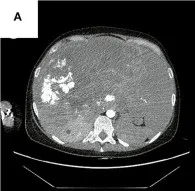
(A) Computed Tomography Scan before liver transplantation, November 2020.
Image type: radiology (ct)